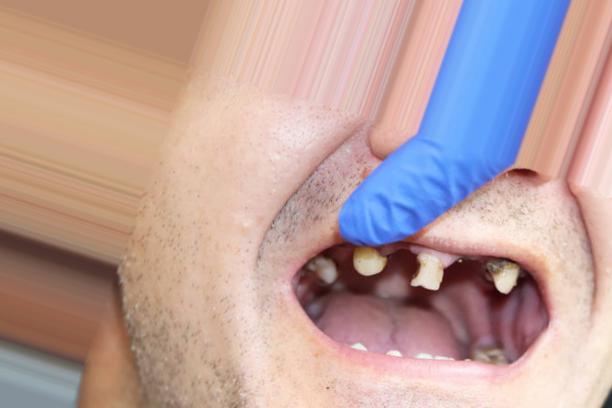
Condition: Caries